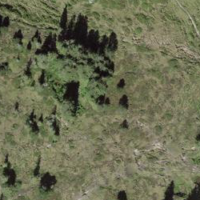
EUNIS habitat code: 26
Species observed at this site:
Vaccinium vitis-idaea